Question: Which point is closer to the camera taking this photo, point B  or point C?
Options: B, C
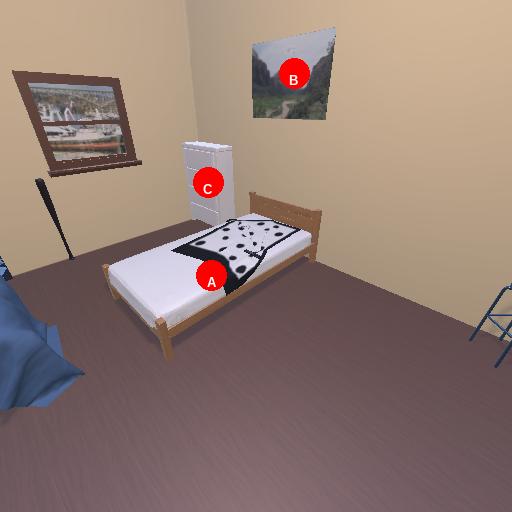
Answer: B